Field crop: tomato
Growth stage: 1
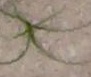
Species: cyperus